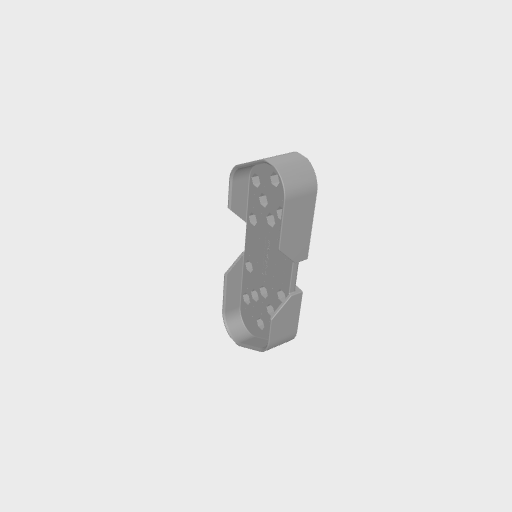
Part: BatteryMount